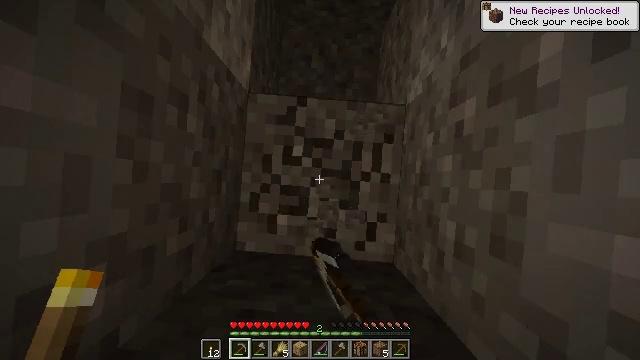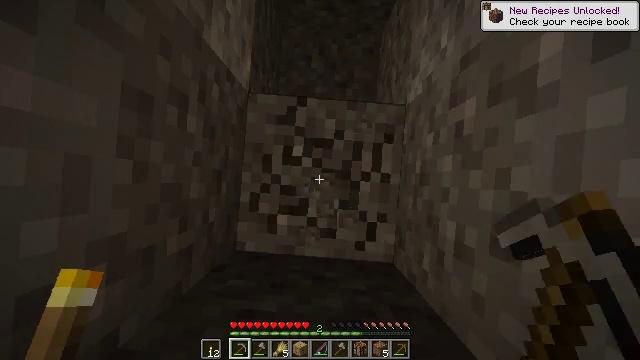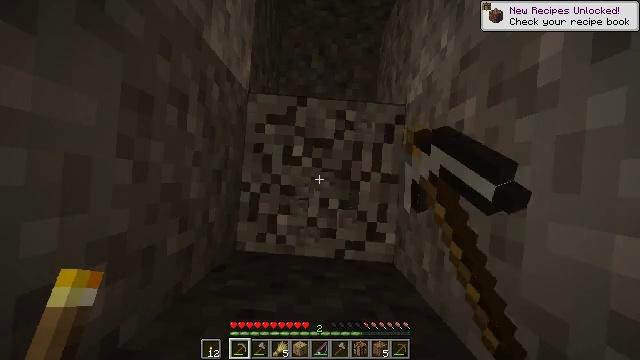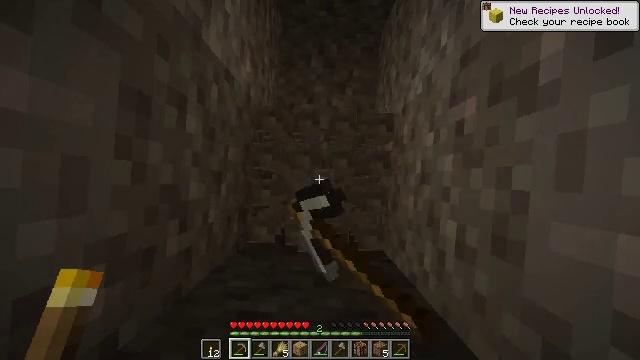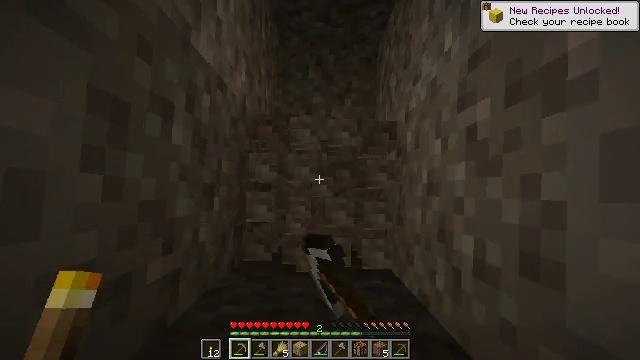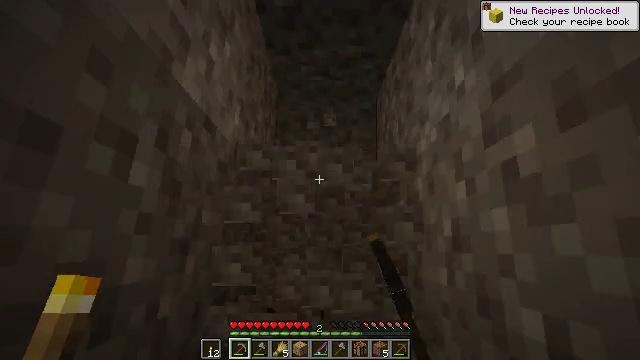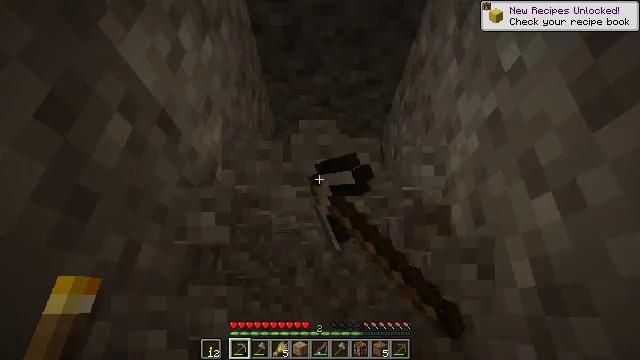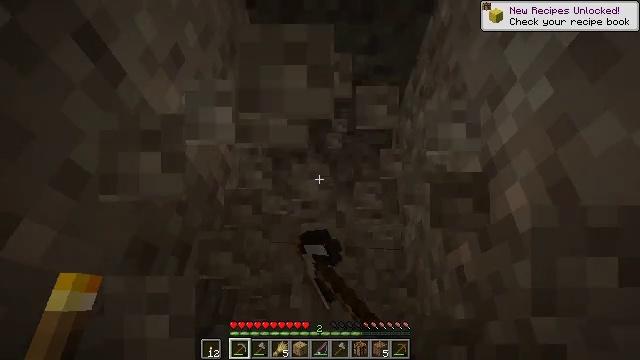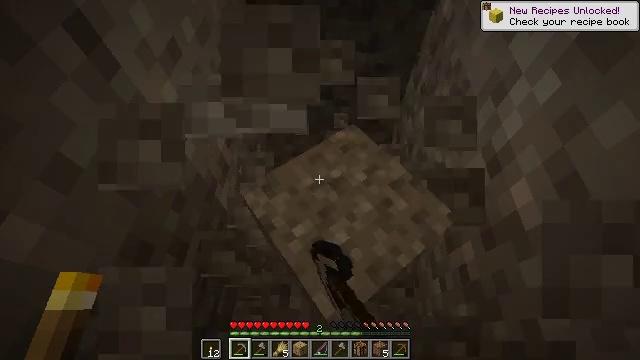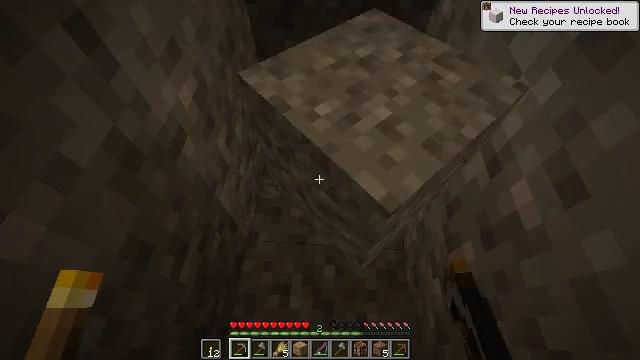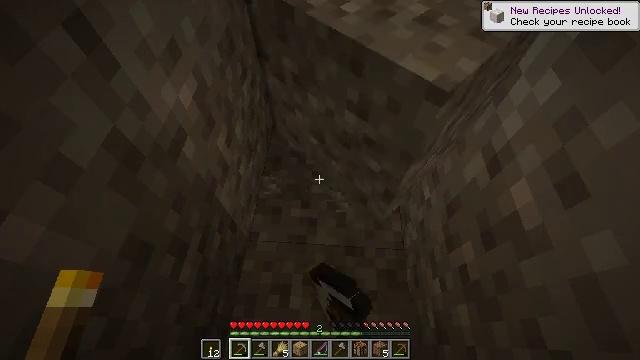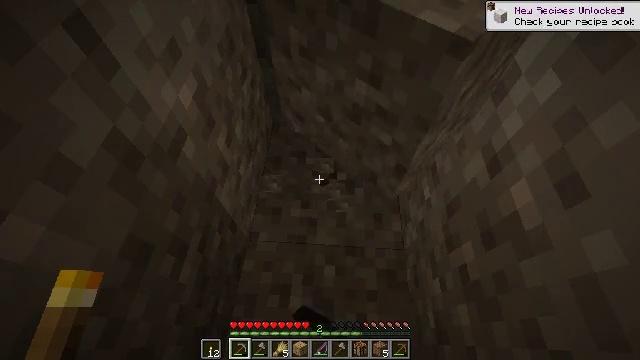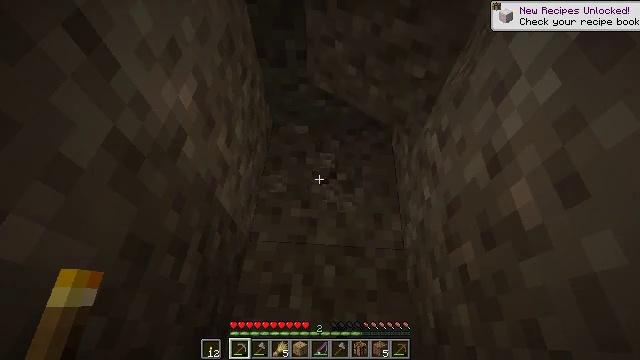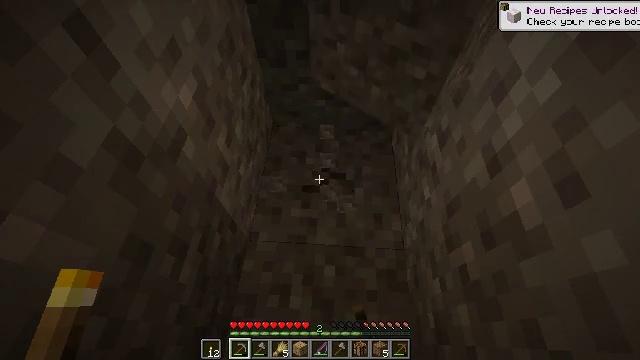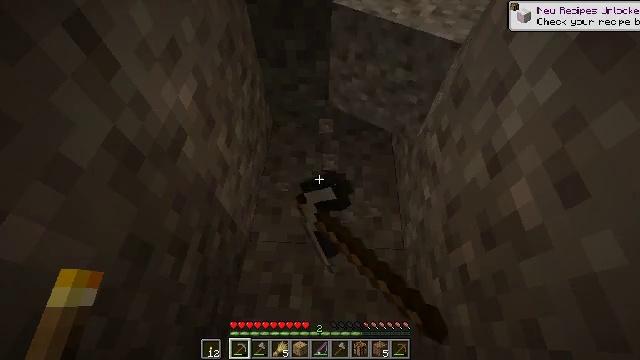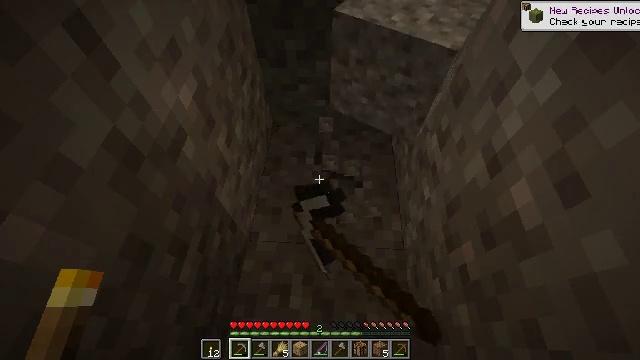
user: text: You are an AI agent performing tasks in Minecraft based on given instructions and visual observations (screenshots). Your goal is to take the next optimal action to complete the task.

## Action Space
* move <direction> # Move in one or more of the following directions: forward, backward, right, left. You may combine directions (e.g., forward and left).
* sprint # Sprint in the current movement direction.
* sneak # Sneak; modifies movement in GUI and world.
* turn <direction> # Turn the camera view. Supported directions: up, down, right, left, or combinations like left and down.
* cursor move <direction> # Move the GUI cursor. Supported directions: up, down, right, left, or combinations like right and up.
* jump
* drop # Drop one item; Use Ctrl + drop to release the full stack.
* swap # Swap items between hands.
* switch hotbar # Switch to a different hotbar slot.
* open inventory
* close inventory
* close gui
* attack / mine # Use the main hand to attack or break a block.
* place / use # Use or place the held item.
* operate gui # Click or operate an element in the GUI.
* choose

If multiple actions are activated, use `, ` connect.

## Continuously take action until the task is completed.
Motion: motion action
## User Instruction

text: Mine gravel from the ground.
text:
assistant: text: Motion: attack / mine
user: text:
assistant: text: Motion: attack / mine
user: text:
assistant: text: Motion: attack / mine
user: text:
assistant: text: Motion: turn right and up, attack / mine
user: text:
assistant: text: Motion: turn up, attack / mine
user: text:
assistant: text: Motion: turn up, attack / mine
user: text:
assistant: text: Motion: turn up, attack / mine
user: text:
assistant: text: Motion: attack / mine
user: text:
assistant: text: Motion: attack / mine
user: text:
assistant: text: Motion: attack / mine
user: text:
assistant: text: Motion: attack / mine
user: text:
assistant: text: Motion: attack / mine
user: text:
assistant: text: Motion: attack / mine
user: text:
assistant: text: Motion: attack / mine
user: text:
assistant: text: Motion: attack / mine
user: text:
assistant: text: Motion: attack / mine
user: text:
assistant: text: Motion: attack / mine
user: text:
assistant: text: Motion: attack / mine
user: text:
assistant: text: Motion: attack / mine
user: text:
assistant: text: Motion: attack / mine
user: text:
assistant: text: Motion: attack / mine
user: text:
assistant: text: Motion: attack / mine
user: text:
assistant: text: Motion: attack / mine
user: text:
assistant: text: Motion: attack / mine
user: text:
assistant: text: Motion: attack / mine
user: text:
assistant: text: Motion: attack / mine
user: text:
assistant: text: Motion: attack / mine
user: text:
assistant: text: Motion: attack / mine
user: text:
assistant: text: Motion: attack / mine
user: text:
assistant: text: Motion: turn down, attack / mine